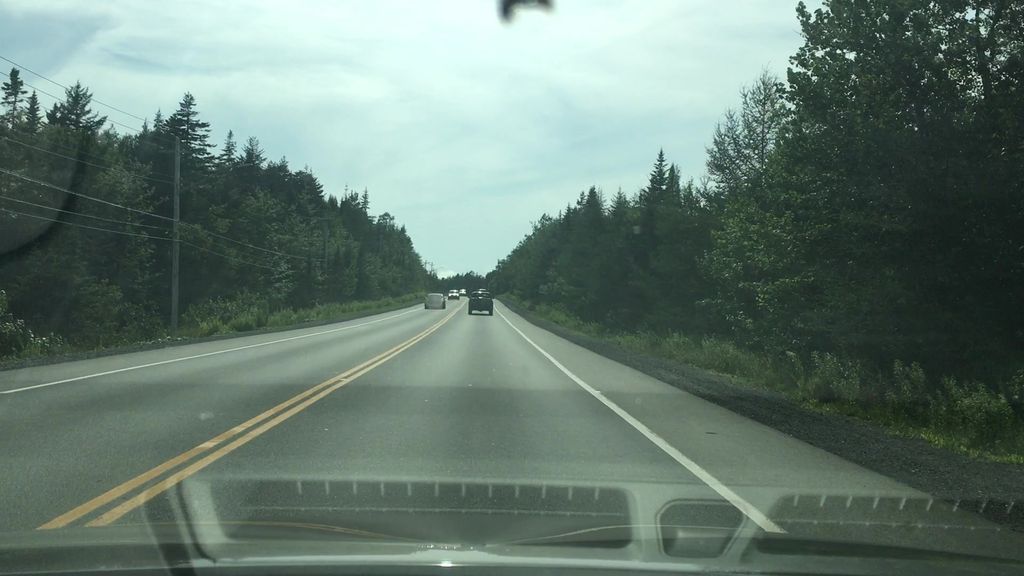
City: halifax